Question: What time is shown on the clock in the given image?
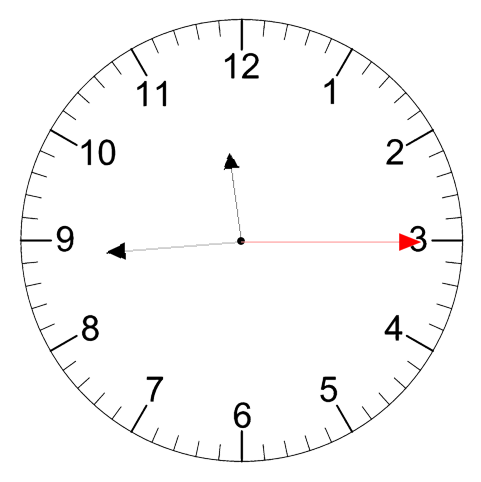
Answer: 11:44:15